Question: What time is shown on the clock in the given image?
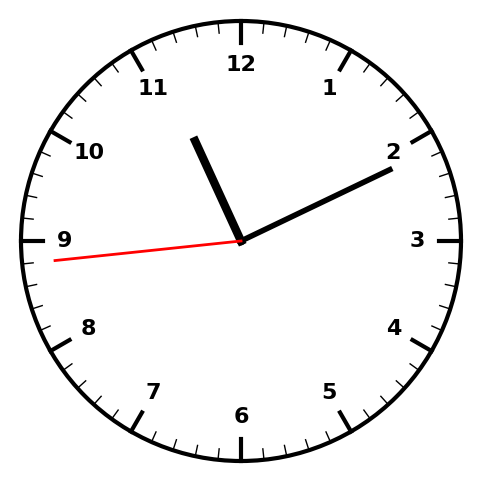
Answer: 11:10:44